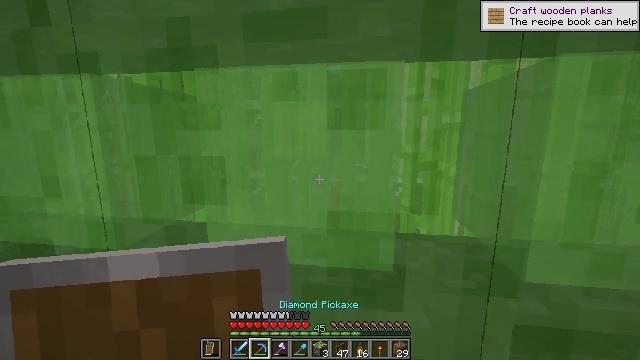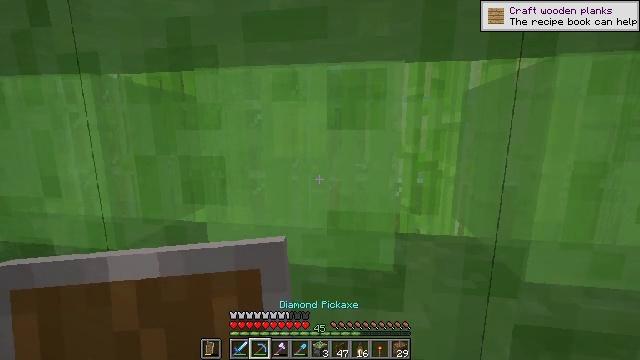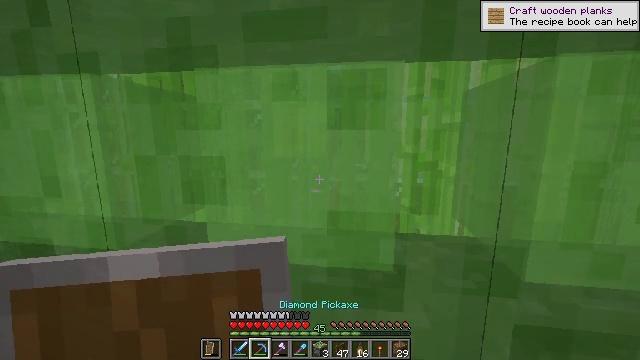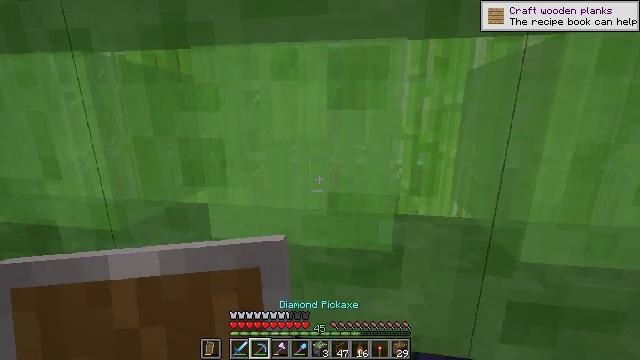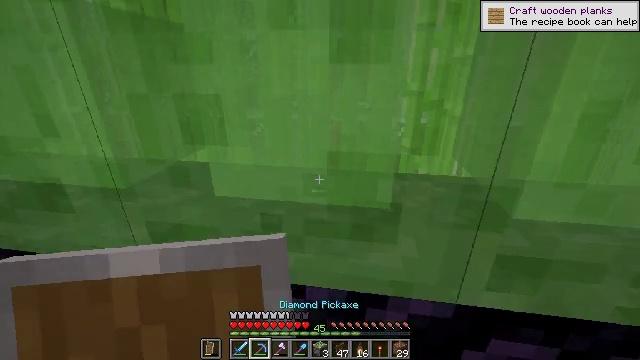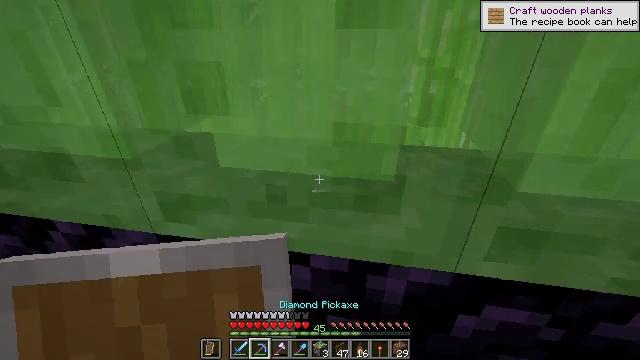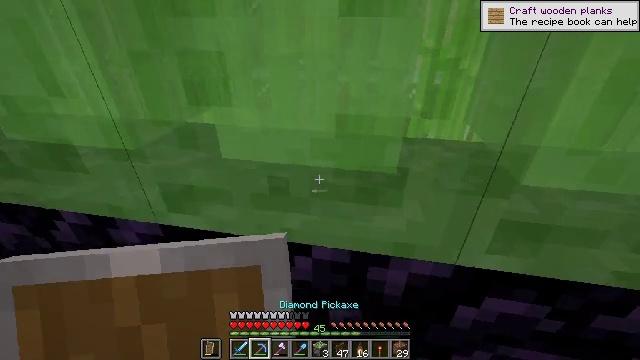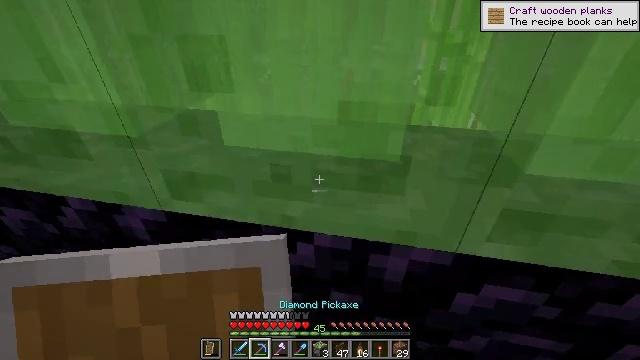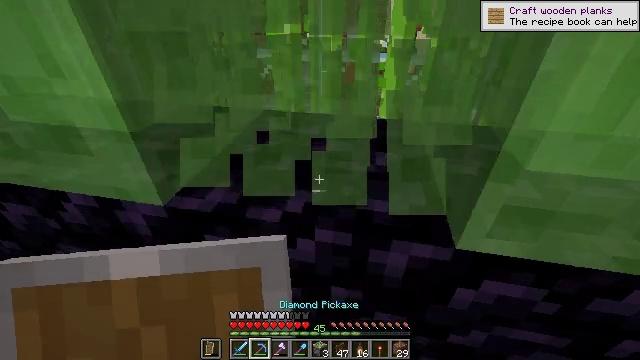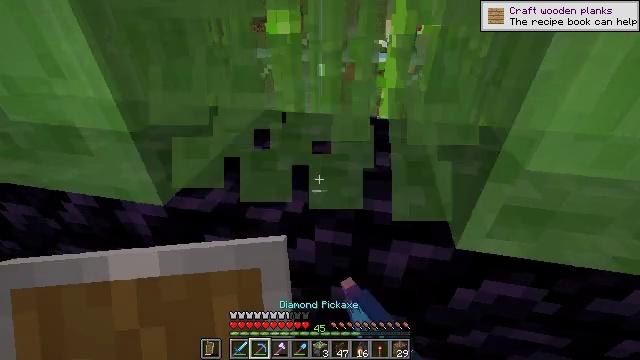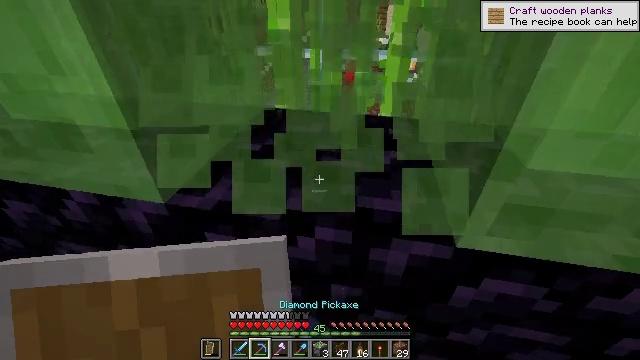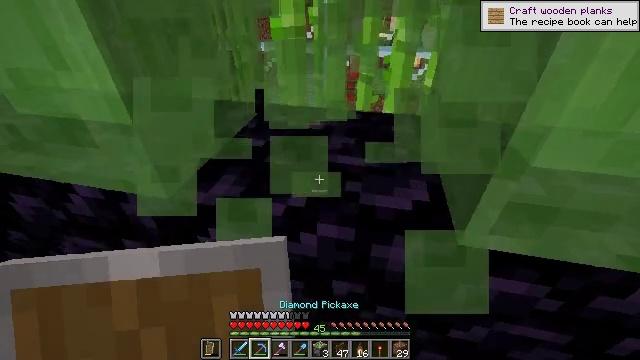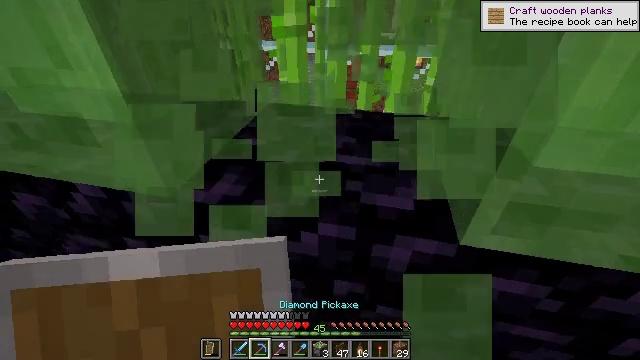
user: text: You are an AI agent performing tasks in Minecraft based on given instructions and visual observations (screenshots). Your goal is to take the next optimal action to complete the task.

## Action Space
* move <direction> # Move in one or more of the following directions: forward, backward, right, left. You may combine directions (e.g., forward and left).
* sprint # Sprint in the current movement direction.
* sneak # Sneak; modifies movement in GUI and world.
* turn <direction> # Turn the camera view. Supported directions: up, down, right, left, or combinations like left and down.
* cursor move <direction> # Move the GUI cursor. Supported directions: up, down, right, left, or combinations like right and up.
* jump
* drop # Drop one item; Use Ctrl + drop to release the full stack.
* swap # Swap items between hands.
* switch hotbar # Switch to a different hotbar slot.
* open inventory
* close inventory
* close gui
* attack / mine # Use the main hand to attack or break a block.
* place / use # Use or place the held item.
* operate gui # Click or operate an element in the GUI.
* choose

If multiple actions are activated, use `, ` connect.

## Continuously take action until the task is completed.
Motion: motion action
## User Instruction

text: Attack the slime block to pick it up.
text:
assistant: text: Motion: no_op
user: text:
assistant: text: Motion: no_op
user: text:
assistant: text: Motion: turn down
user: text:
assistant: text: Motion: turn down
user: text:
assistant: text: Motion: turn left and down
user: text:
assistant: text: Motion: turn down
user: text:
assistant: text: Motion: turn down
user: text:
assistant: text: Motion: attack / mine
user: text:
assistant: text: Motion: attack / mine
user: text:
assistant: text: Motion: no_op
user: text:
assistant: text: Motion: no_op
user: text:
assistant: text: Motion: no_op
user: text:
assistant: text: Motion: no_op